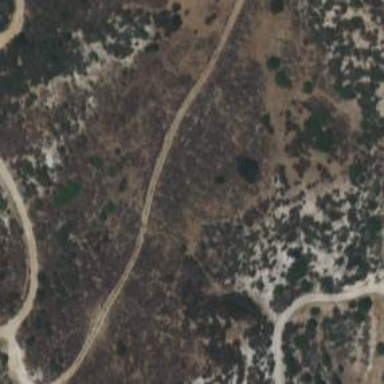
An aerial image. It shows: Path.